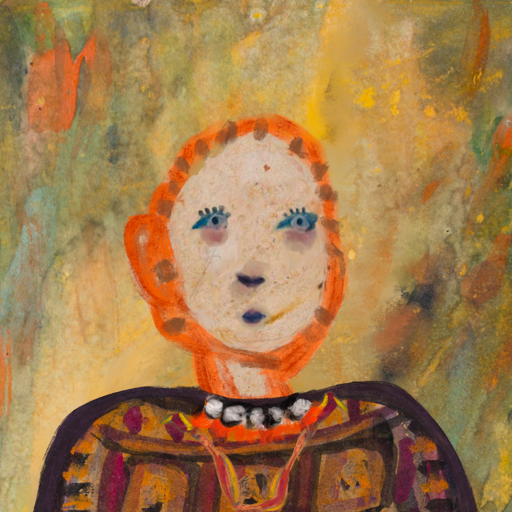
Background: Comrade, Head And Neck Front: Rupkatha, Face Front: Hill_Girl, Bust: Doll, Hair Front: Blank, Head Accessory: Blank, Second Necklace: Gypsy_Mother_1, Necklace: An_Impression, Baby: Blank